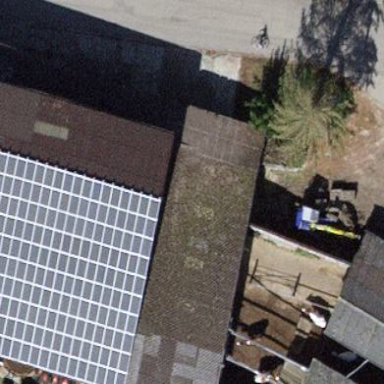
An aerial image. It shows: View of roof of building.